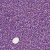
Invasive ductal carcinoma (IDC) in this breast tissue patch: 1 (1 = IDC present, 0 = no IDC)